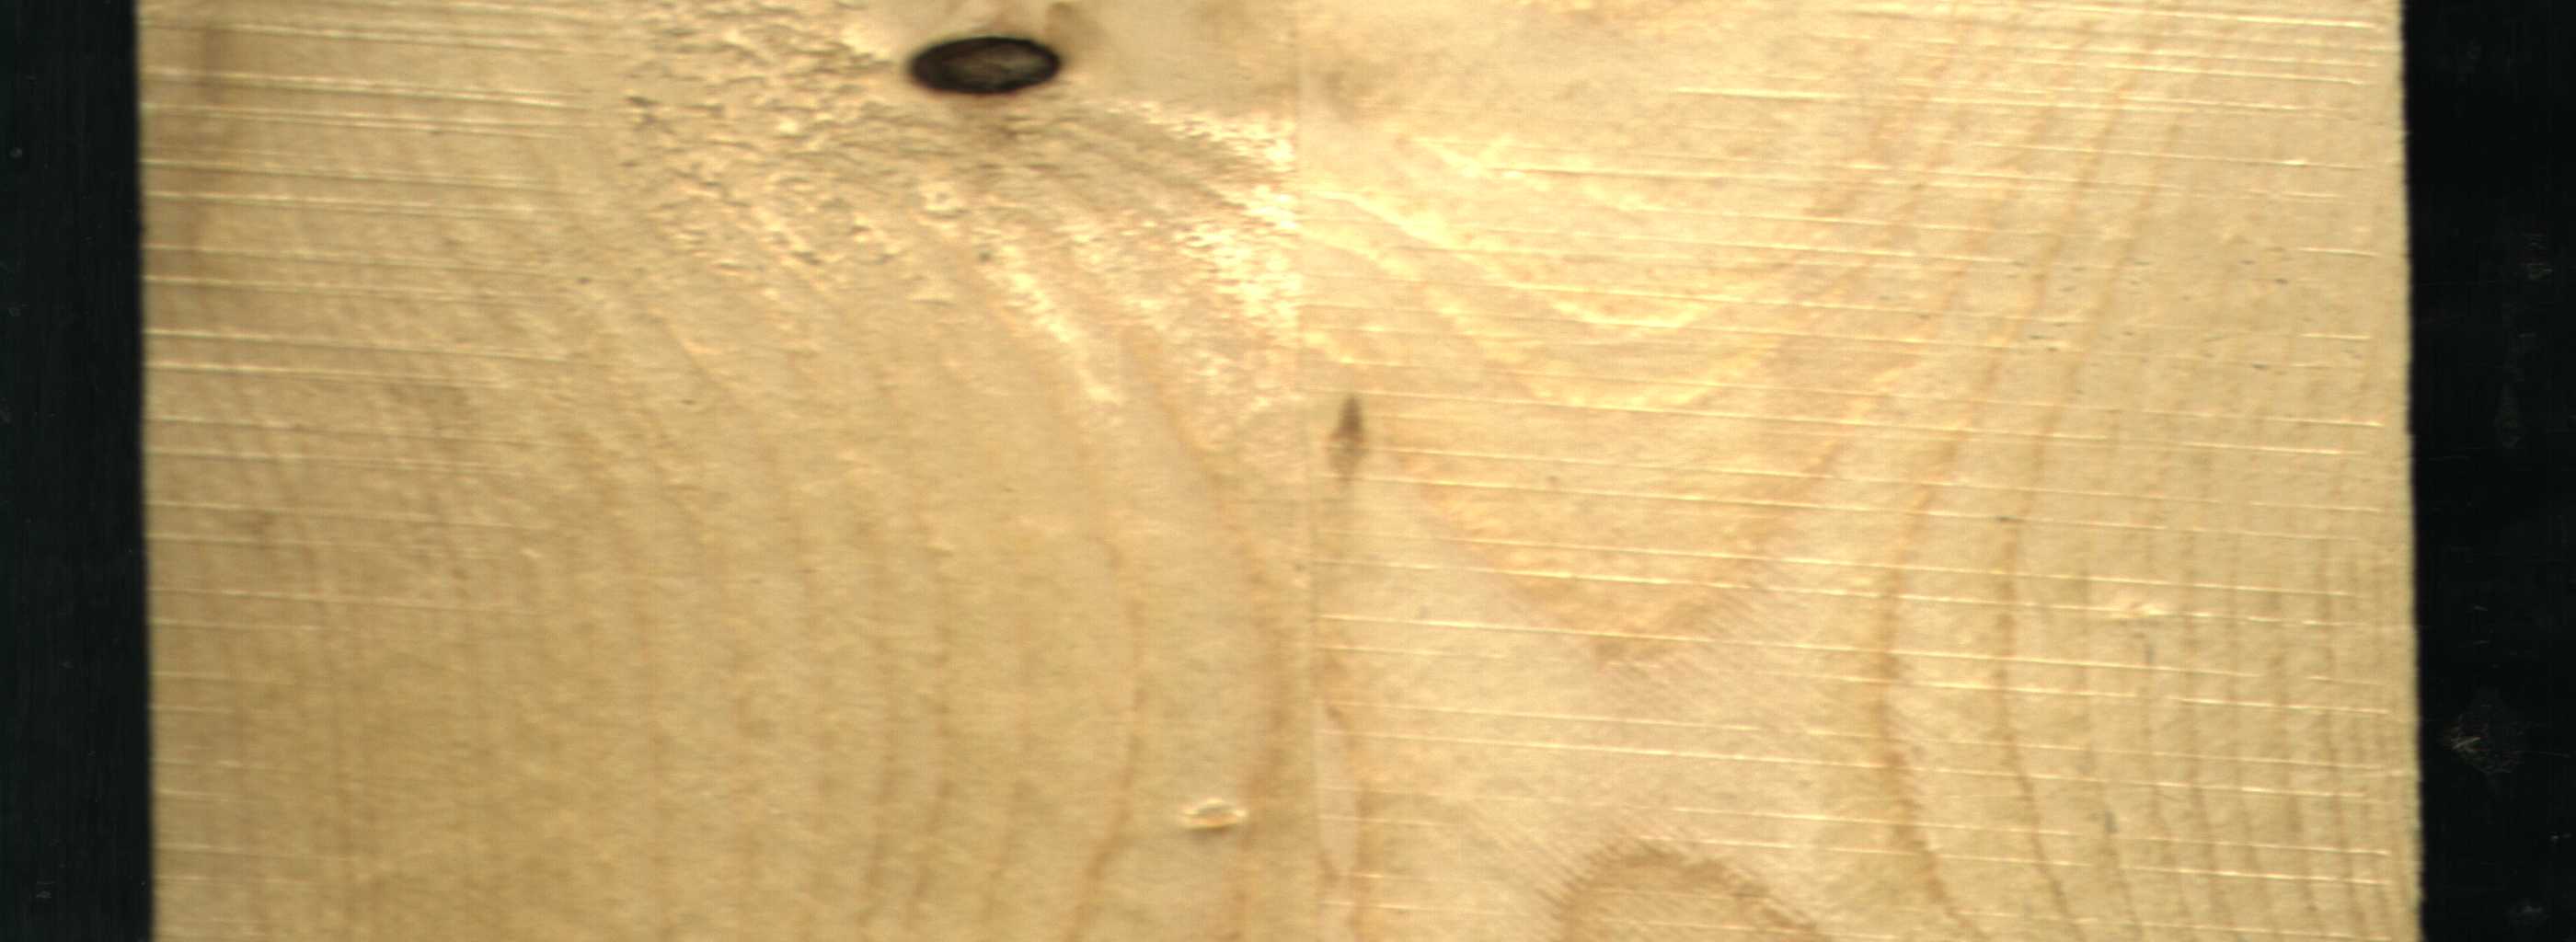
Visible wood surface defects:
Dead_Knot